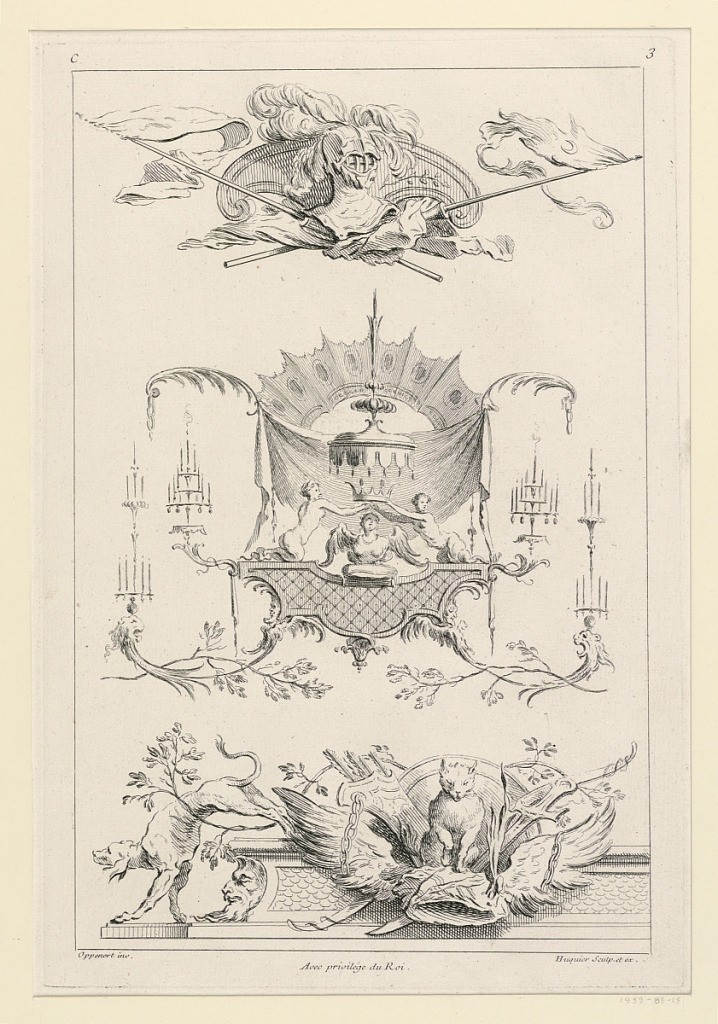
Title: Page Three from "Toisieme Livre Contenant Des Frises ou Paneaux en Longueur Inventés Par G. M. Oppenort Architecte du Roi et Gravés par Huquier"
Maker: Gilles-Marie Oppenord, French, 1672–1742
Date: after 1751
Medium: Etching on paper
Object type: Print
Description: Three different ornamental compositions in sequence. The first: military trophies; second: derived from grotesque with central figures: two women crowning a winged bust. The third: two dogs on a pedestal among grotesque ornaments. Inscribed, upper left: "C"; upper right: "3"; lower left: "Oppenort inv."; lower right: "Huquier sculp. et ex."; center: "Avec privilege du Roi".